Question: I have one Billing Address page in the app. I have to remember all text field data adds by the user and show them in a drop down list.
I have to create a table view on the bottom of the text fields. I am also using 'IQKeyboardManager' for maintaining text fields when the keyboard appears.
So, when the keyboard appears, the table view is overlapping on the back of keyboard. How to resolve this issue?
I am also attaching the screenshot:

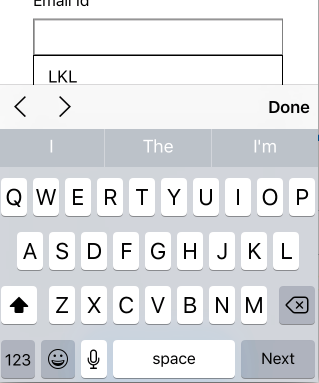
Answer: As i doing some search i found 'keyboardDistanceFromTextField' property of 'IQKeyboardmanager' class. You can set disctance of keyboard for the specific textField object using following code:
'''
YourDropDowntextFiled.keyboardDistanceFromTextField = 250;
'''
So make use of this line of code for your textfiled and you can easily show the drop-down list visible.
I have checked in Demo look like following. One i did not add 'keyboardDistanceFromTextField' so it just appear after keyboard and other i apply propery so it will show big distance from the keyboard.
<URL>